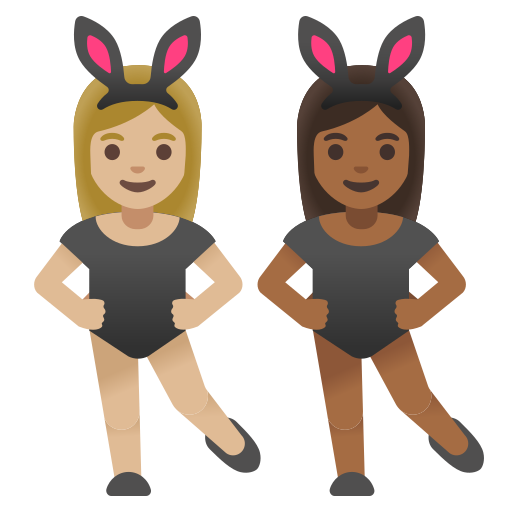
Emoji: 👩🏼‍🐰‍👩🏾